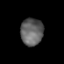
Tissue: prostate
Cell type: T cells
Senescence score: 0.2699
Nuclear area (px): 600
Mean DAPI intensity: 97.91